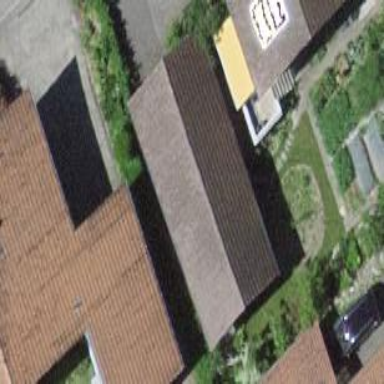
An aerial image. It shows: Garage.